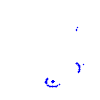
Particle: proton